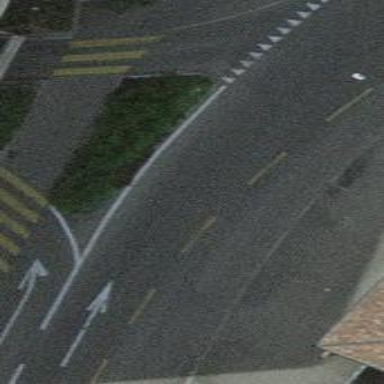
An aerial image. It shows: Asphalt tertiary road with separate sidewalks. There is opposite lane cycleway on the left side of the road.